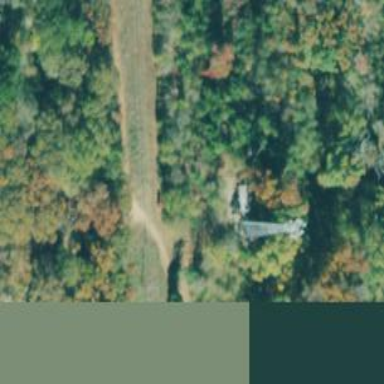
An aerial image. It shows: Mast tower used for communication.